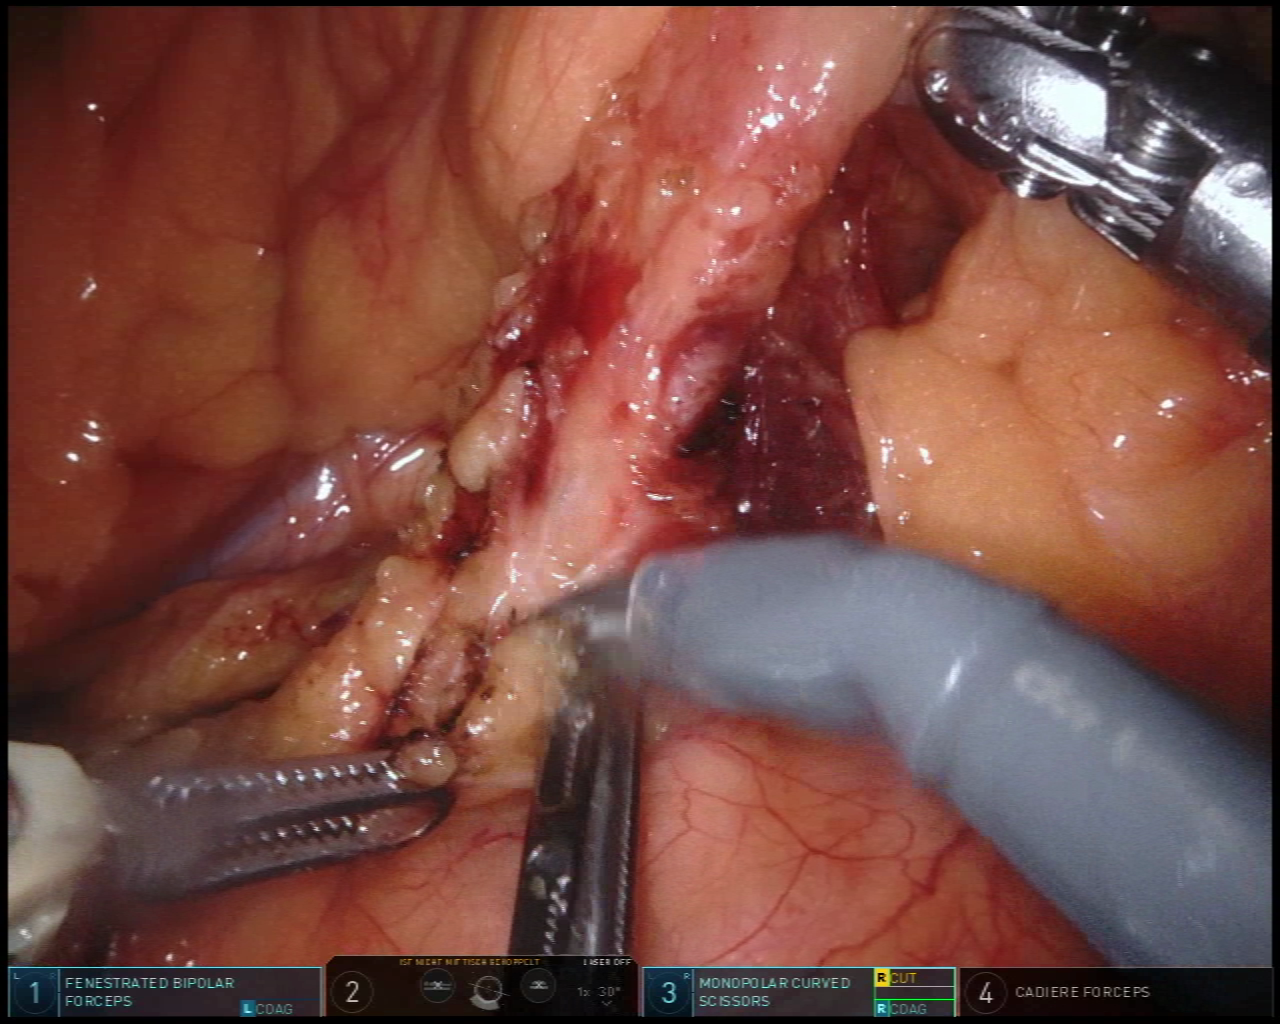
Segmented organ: inferior_mesenteric_artery
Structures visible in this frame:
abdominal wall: no
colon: no
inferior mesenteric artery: yes
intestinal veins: yes
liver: no
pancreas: no
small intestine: no
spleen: no
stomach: no
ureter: no
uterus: no
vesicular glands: no